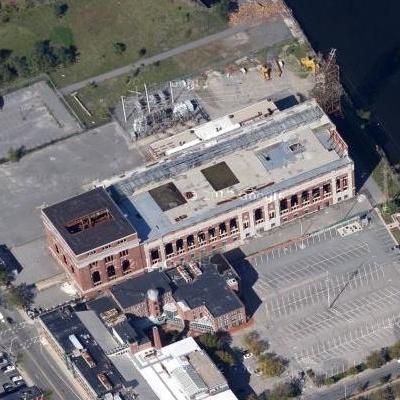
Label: Industry